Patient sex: F
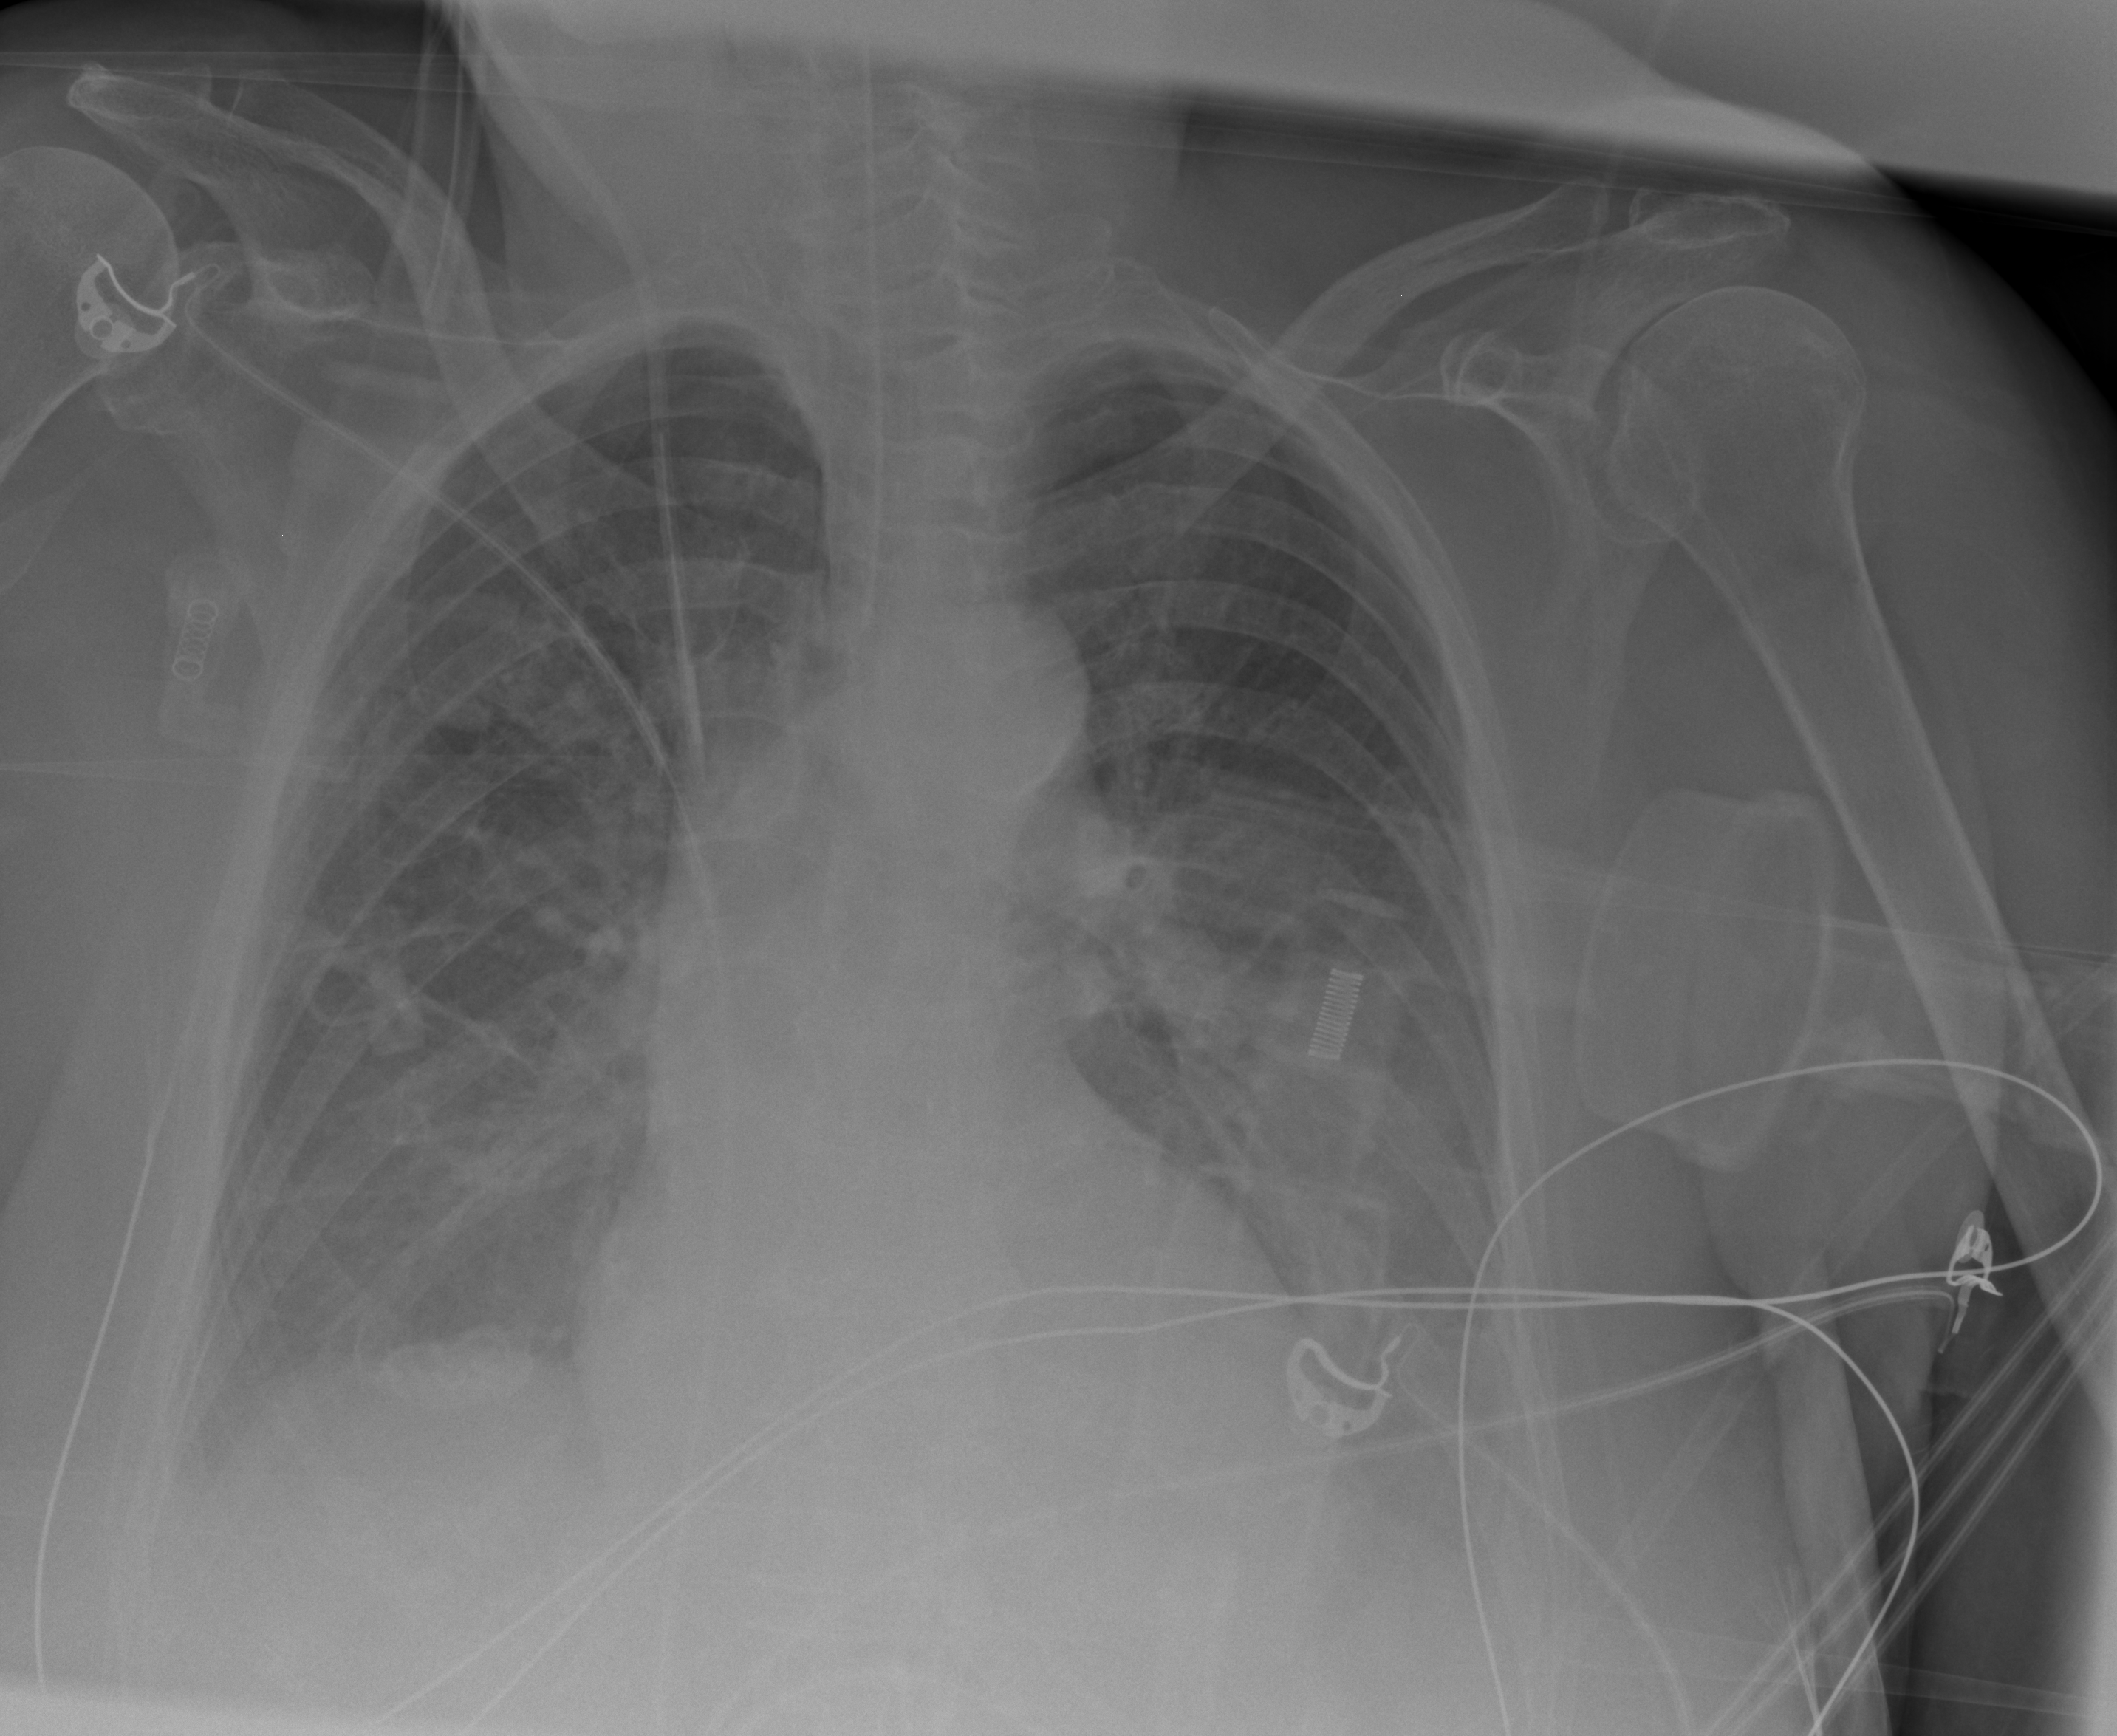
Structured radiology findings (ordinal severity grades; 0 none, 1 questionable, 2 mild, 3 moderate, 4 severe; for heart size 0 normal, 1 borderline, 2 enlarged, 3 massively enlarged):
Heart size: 2
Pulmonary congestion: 2
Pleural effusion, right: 2
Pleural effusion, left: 2
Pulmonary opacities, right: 0
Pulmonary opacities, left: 0
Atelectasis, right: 2
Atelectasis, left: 2